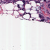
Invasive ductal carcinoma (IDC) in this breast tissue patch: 1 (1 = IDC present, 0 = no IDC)